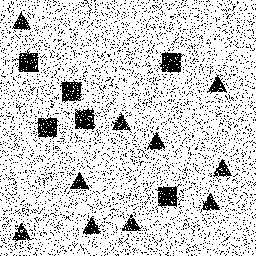
Squares: 6
Triangles: 10
Stars: 0
Total shapes: 16